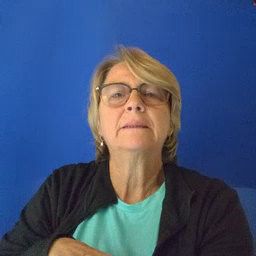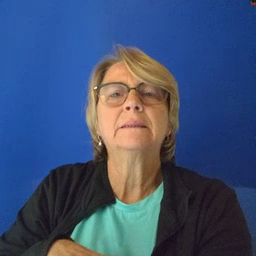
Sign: penny